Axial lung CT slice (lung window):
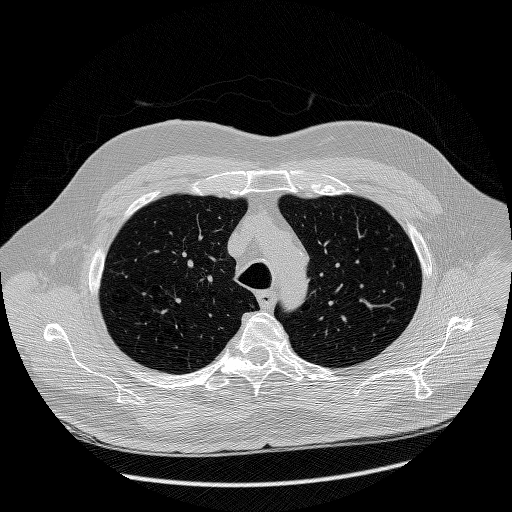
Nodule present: no